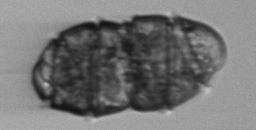
Label: Margalefidinium